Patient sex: M
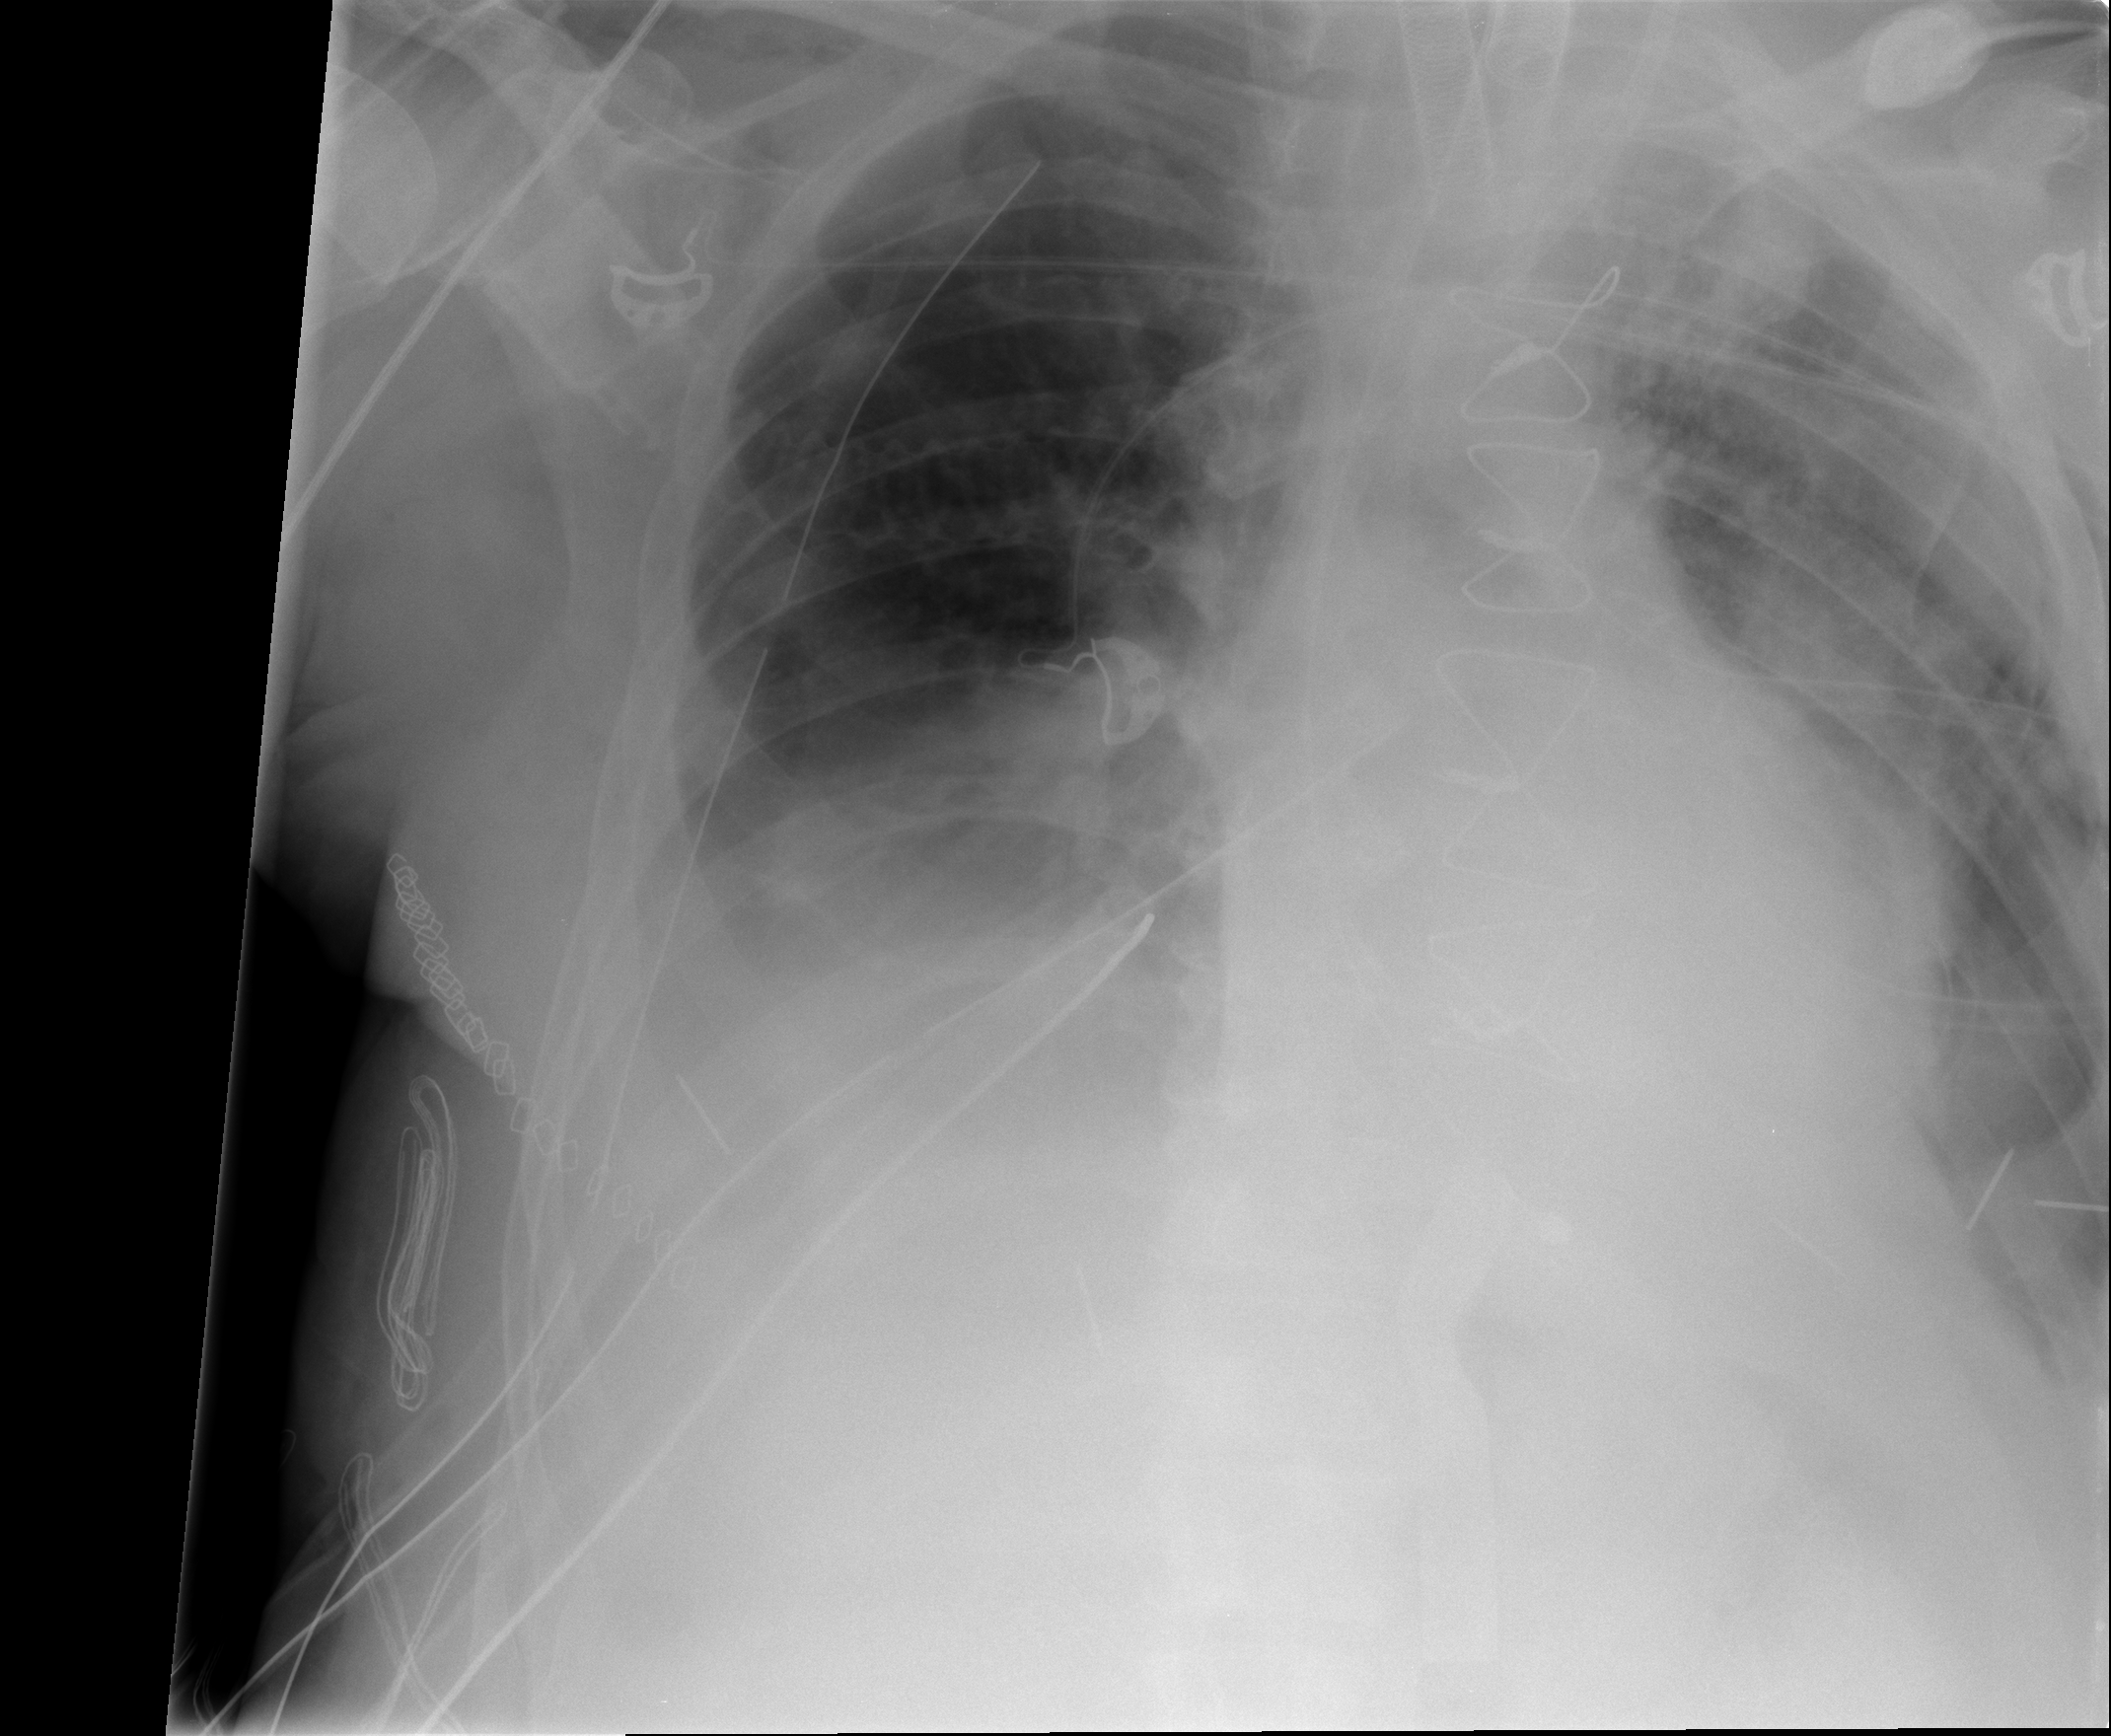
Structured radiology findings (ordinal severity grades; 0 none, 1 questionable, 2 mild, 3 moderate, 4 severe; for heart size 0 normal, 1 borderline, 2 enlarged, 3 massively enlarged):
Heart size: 2
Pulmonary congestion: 3
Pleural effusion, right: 3
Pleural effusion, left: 2
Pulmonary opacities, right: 0
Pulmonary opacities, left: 1
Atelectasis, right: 2
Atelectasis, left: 3